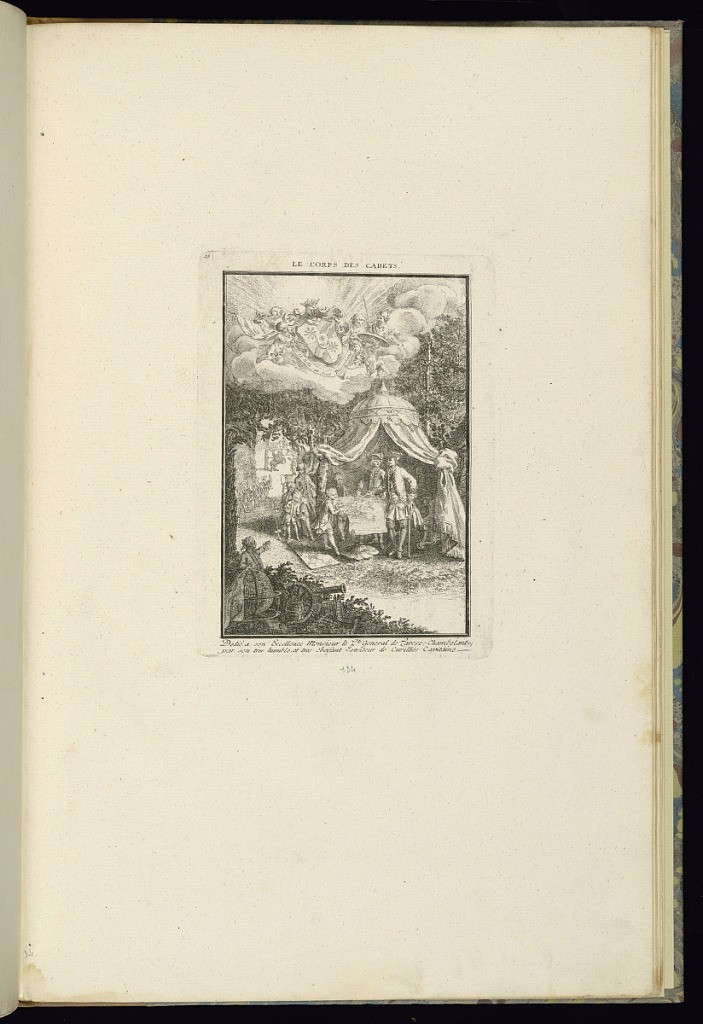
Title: Le Corps des Cadets
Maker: François de Cuvilliés the younger, German, 1731 - 1777
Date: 18th century
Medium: Etching and engraving on off-white laid paper
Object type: Print
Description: Scene showing cadets in a tent. At the top of the plate is a cloud bearing putti and a coat of arms.